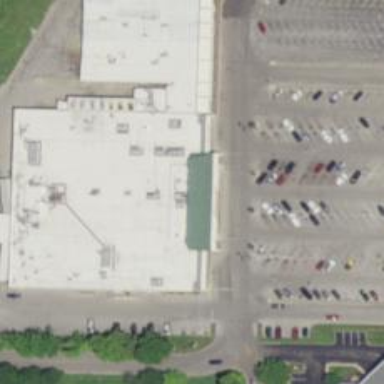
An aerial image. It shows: Supermarket.